【题型】选择题　【知识点】立体几何　【难度】easy
已知圆台的上、下底面半径之比为$1:2$，母线长为$5$，侧面积为$45\pi$，则该圆台的体积为（$\quad$）

A. $48\pi$ \quad \quad B. $60\pi$ \quad \quad C. $84\pi$ \quad \quad D. $252\pi$
【解答】
\vspace{0.5em}

【答案】C

\vspace{0.5em}

【解析】

设圆台的上、下底面半径分别为$x$，$2x$，高为$h$，则 $\pi(2x+x)\times 5=45\pi$，

解得$x=3$，则 $h=\sqrt{5^2-(6-3)^2}=4$，

所以该圆台的体积为$V=\dfrac{1}{3}\pi\times4\times\left(3^2+6^2+3\times6\right)=84\pi$.

故选：C

\vspace{1em}
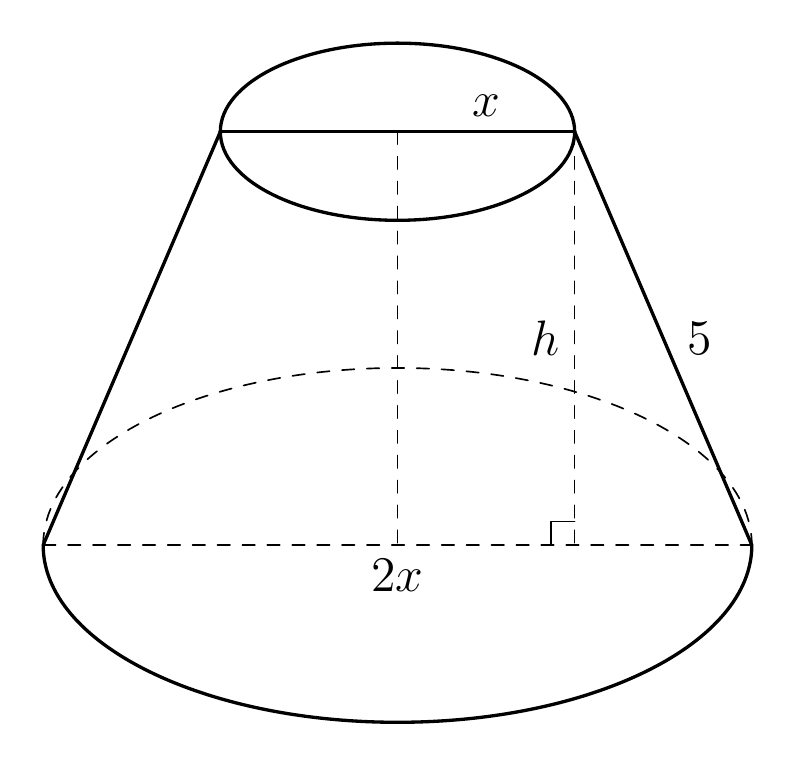